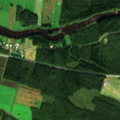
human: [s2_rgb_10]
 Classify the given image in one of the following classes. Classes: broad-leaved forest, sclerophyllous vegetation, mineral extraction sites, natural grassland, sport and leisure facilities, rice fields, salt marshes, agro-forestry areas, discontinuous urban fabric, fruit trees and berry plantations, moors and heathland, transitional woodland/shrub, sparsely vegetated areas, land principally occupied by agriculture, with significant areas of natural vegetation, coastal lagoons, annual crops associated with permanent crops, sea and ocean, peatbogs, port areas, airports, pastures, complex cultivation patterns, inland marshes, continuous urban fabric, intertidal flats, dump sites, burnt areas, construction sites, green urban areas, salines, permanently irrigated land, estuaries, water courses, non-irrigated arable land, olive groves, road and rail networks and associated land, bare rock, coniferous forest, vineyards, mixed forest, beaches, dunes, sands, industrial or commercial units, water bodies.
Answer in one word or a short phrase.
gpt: land principally occupied by agriculture, with significant areas of natural vegetation, coniferous forest, mixed forest, water courses